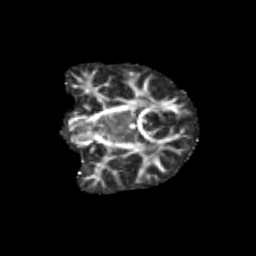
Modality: FA
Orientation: coronal
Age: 9
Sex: male
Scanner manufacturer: siemens
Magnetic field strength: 3 T
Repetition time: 3.8 s
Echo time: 0.07 s